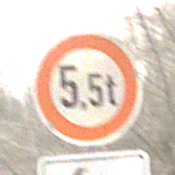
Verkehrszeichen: TatsaechlicheMasse
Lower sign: RichtungsangabeDurchPfeile2
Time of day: MorningAfternoon
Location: Outdoor (Nature)
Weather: PartlyCloudy
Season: Winter
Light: Natural